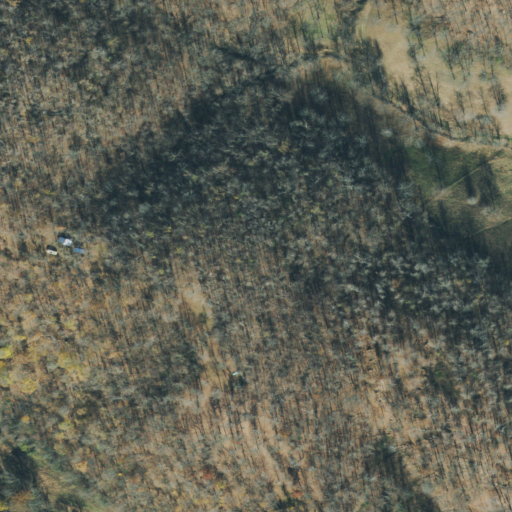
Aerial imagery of ridge(s) in Tennessee named Morgan Ridge containing deciduous forest, pasture, and mixed forest